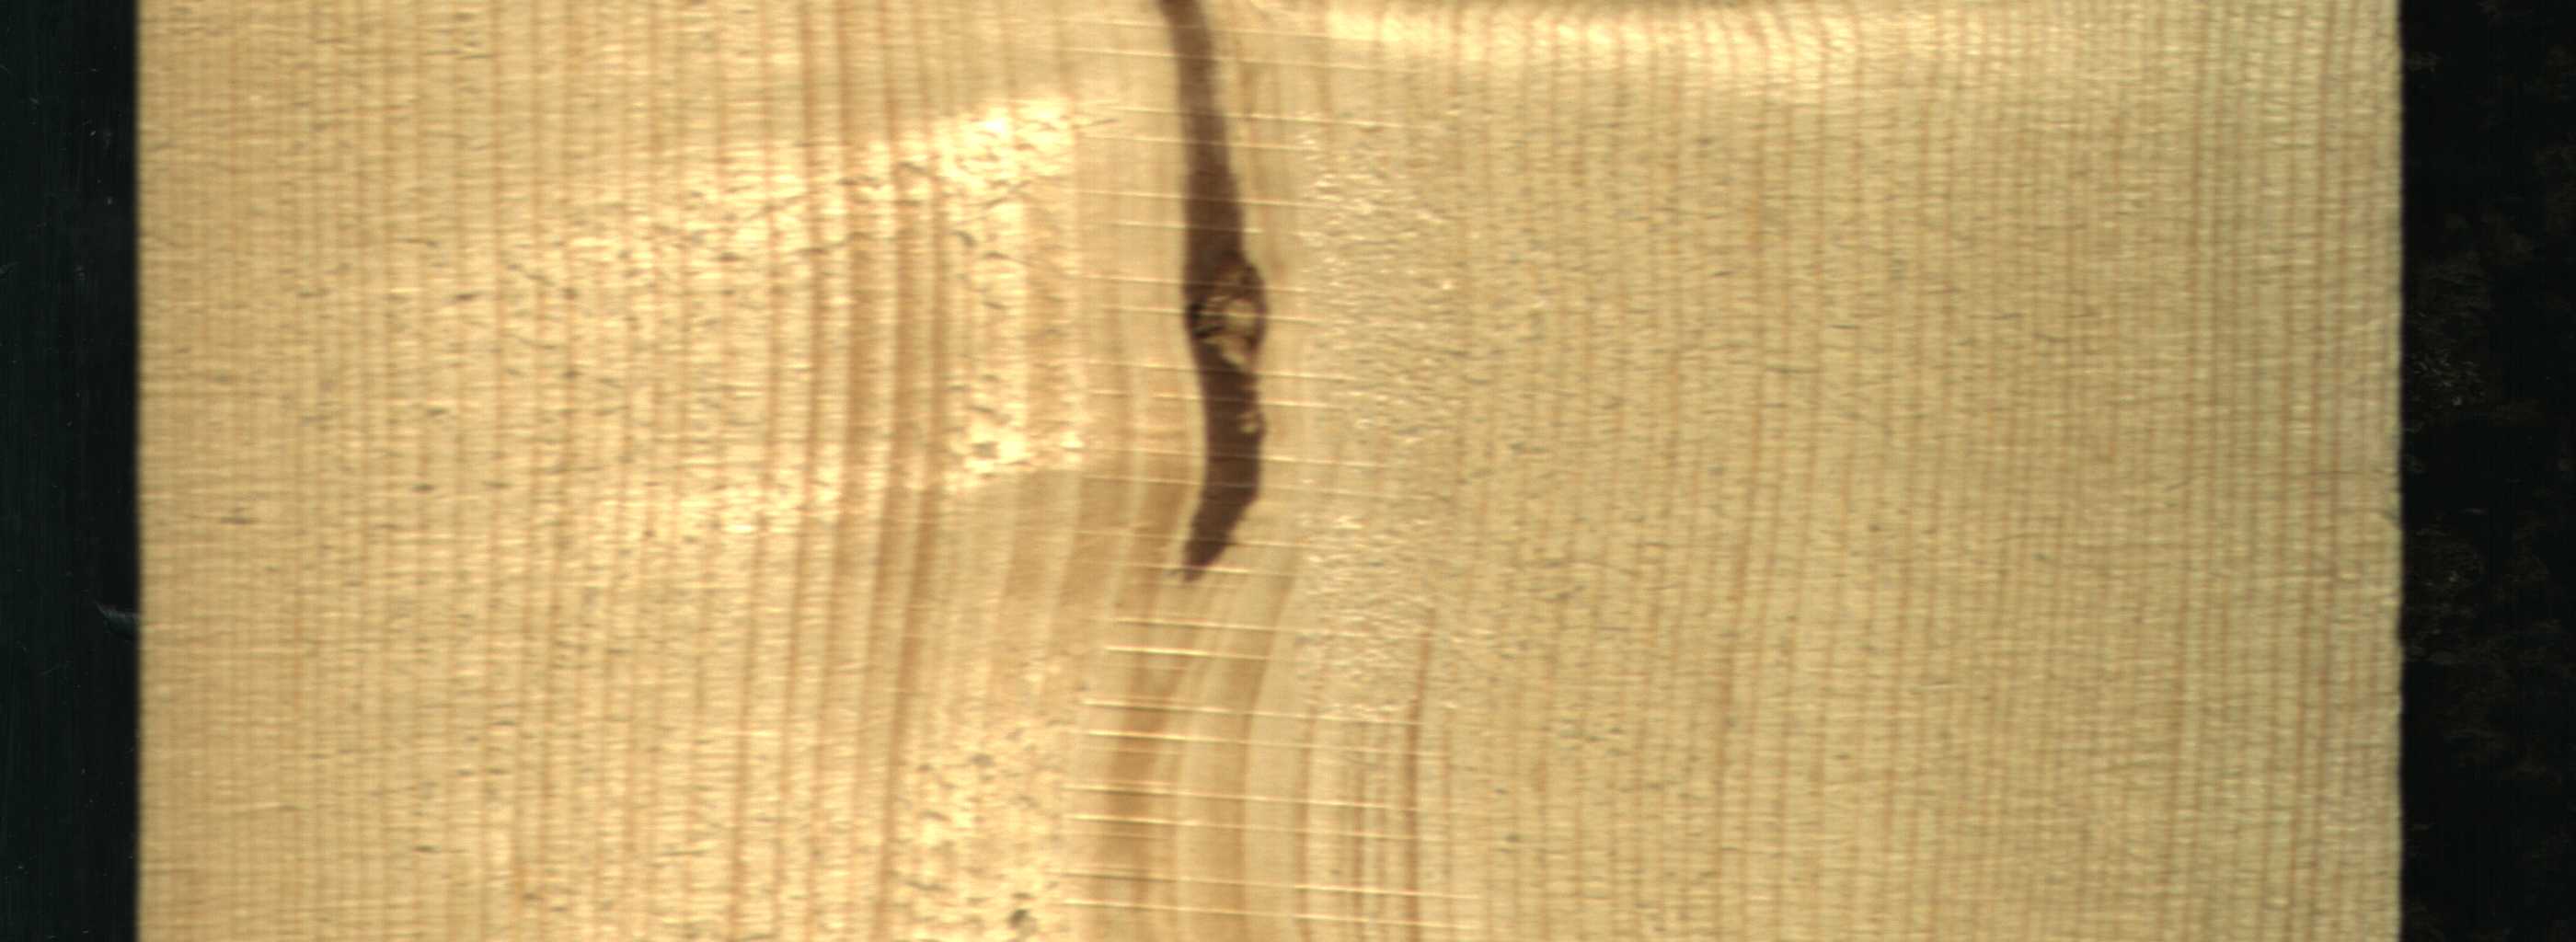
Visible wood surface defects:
Marrow